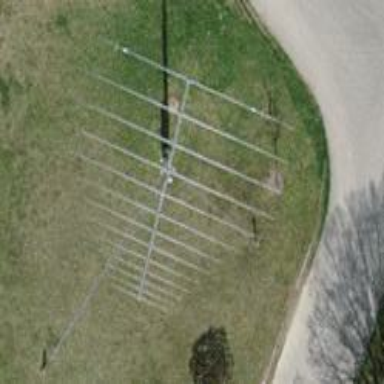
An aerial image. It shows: Mast structure.